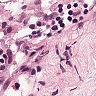
Metastatic tissue present: no